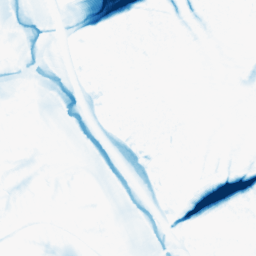
Category: morphological
Decomposition family: morphological
Decomposition parameters: operation: closing
size: 20
Upsampling method: cubic_mitchell
Upsampling parameters: scale: 4
Upsampling scale: 4